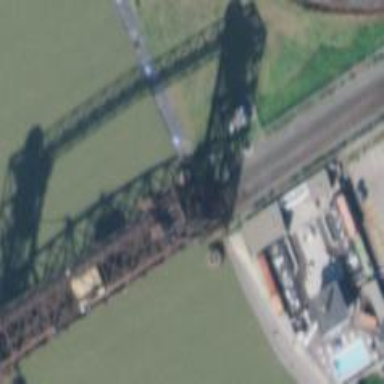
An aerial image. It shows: Lift bridge for railways.